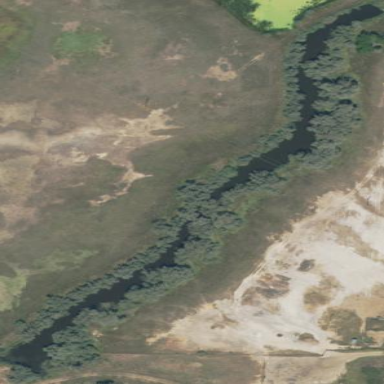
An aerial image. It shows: River flowing through natural landscape.